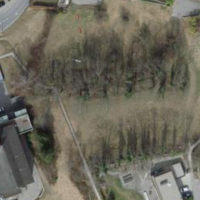
EUNIS habitat code: 55
Species observed at this site:
Accipiter nisus
Corvus corone
Turdus philomelos
Chloris chloris
Dendrocopos major
Turdus viscivorus
Passer domesticus
Fringilla coelebs
Turdus merula
Columba palumbus
Poecile palustris
Phylloscopus collybita
Parus major
Erithacus rubecula
Pica pica
Phoenicurus ochruros
Sitta europaea
Garrulus glandarius
Picus viridis
Motacilla alba
Periparus ater